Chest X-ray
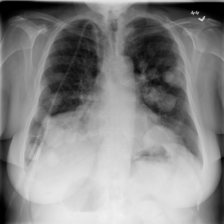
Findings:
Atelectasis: positive
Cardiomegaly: negative
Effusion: negative
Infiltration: negative
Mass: positive
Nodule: positive
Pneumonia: negative
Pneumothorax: negative
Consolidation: negative
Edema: negative
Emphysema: negative
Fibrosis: negative
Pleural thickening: negative
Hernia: negative